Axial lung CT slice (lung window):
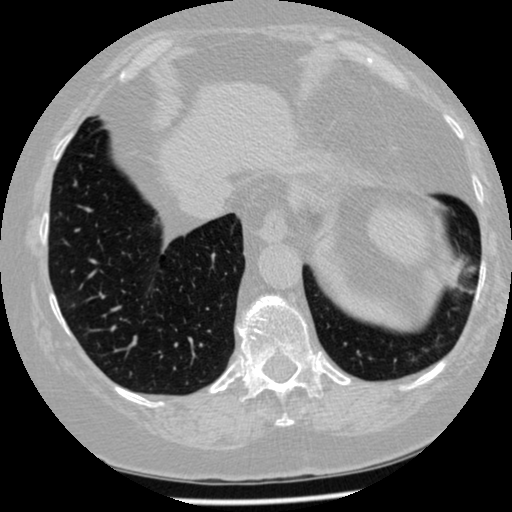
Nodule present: no